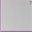
Piece: xx